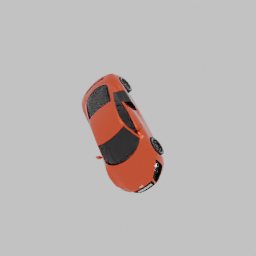
Label: mechanical